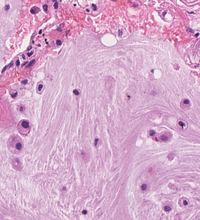
Tumor epithelial tissue: no
Tumor-associated stroma tissue: no
Normal tissue: yes